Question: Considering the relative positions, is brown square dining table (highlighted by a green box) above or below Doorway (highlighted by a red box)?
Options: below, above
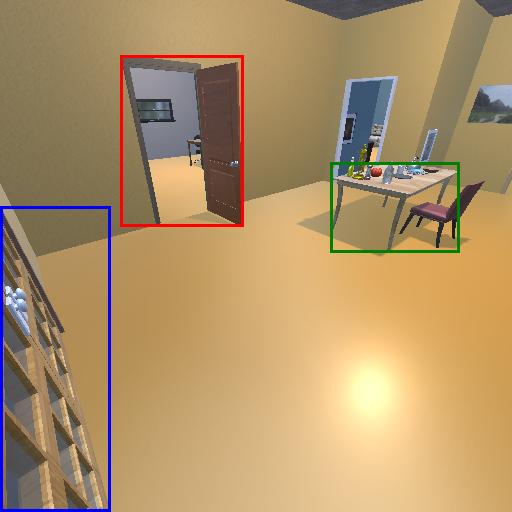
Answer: below